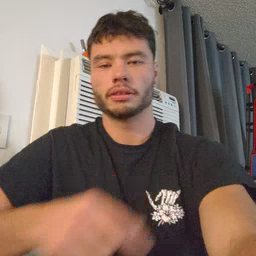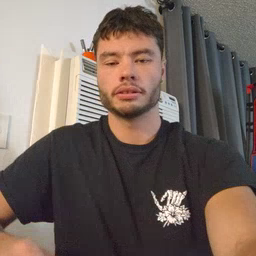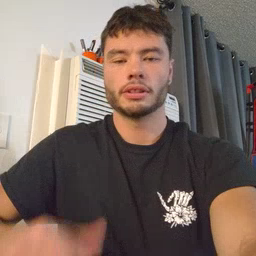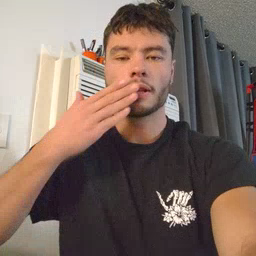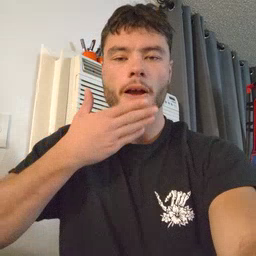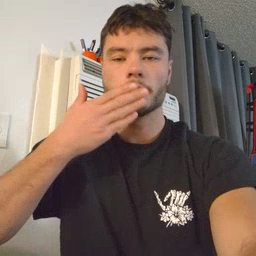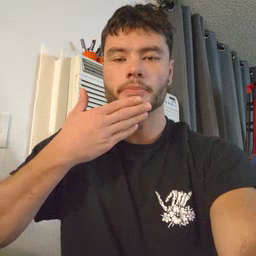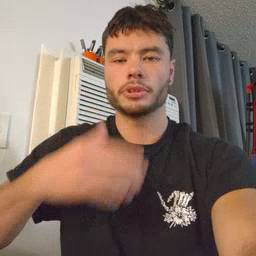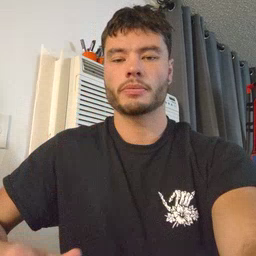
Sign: napkin